Field crop: maize
Growth stage: 1
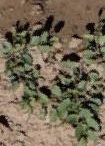
Species: convolvulus